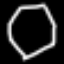
Label: octagon